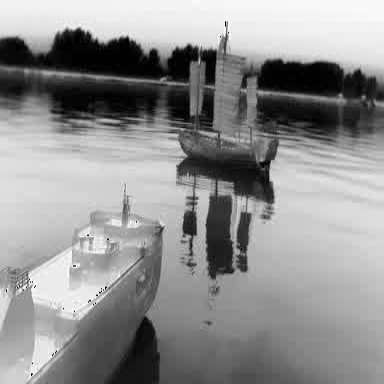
There is a container_ship in the infrared image.